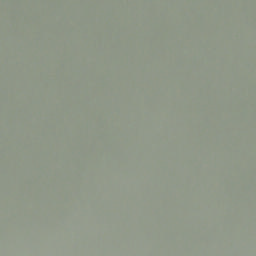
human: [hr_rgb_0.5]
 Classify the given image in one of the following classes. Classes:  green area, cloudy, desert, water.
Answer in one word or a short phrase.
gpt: cloudy